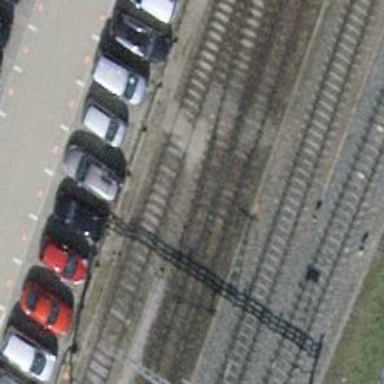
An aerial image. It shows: Single-track electrified railway siding with contact line.